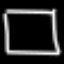
Label: square